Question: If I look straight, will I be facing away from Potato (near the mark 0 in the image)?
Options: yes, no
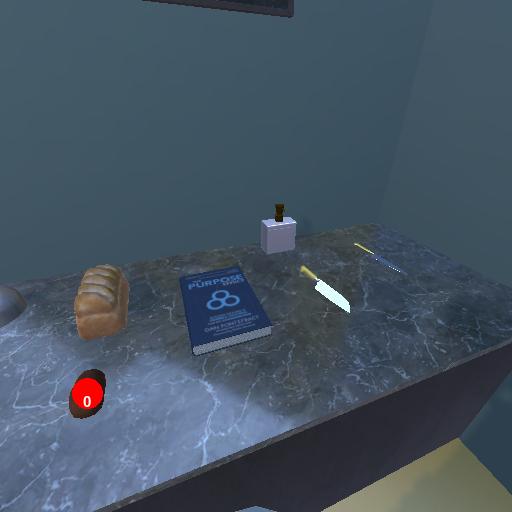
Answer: yes